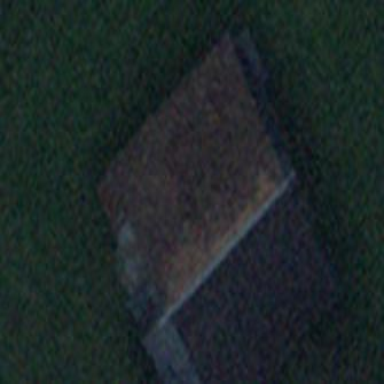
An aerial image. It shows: Barn.